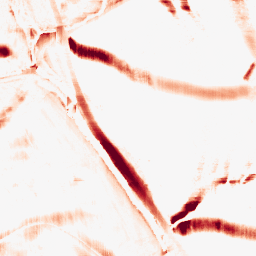
Category: morphological
Decomposition family: rolling_ball
Decomposition parameters: radius: 10
Upsampling method: bicubic_16x
Upsampling parameters: scale: 16
Upsampling scale: 16